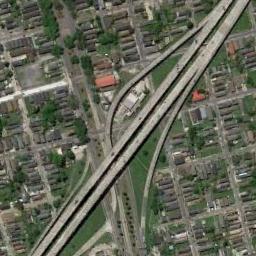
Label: overpass